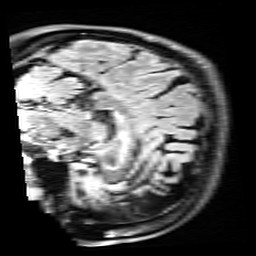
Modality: FLAIR
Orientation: sagittal
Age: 56
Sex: female
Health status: healthy
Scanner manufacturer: siemens
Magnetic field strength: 3 T
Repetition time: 9 s
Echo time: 0.088 s